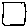
Label: square